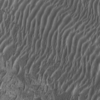
Label: not_dusty